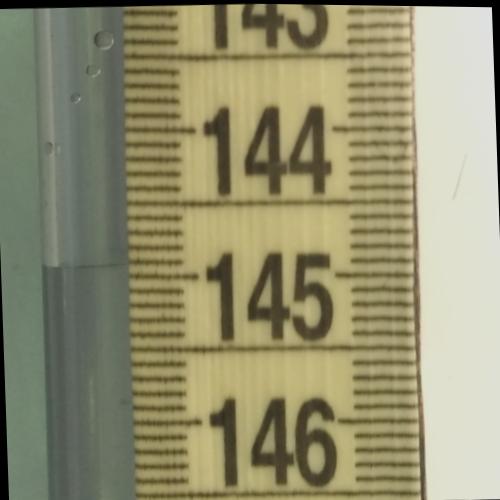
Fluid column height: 144.9 cm